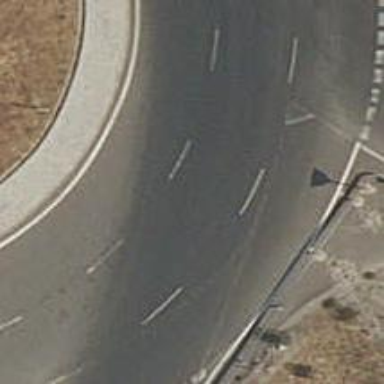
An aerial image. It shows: Unclassified road featuring roundabout.